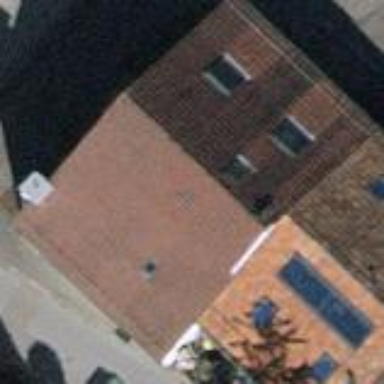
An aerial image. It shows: Building with tiled roof.